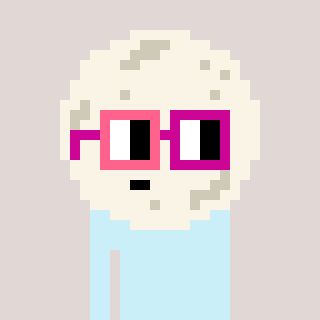
a pixel art character with square pink and red glasses, a moon-shaped head and a grayscale-colored body on a warm background